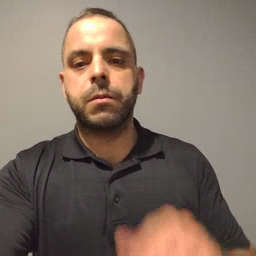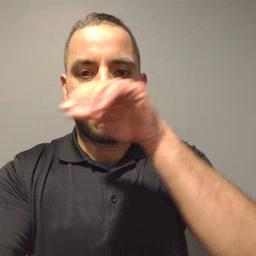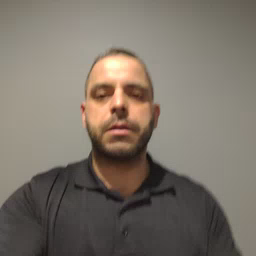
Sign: elephant